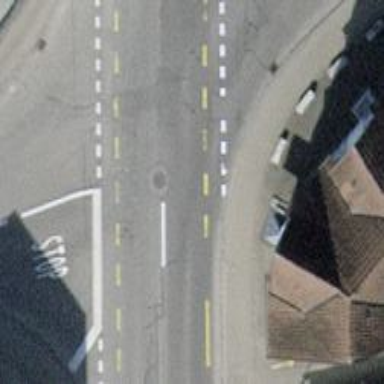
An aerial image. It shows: Secondary road with cycling lane on both sides. The surface of the road is asphalt.